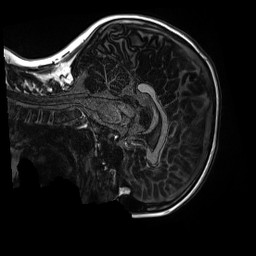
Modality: MP2RAGE
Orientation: sagittal
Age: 11
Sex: male
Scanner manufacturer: siemens
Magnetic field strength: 3 T
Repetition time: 4 s
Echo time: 0.00303 s